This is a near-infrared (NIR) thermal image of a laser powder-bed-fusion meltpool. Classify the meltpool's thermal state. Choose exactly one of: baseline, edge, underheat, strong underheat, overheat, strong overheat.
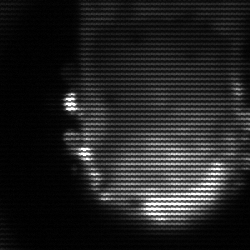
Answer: baseline